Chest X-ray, PA view. Patient: 18 years old, sex F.
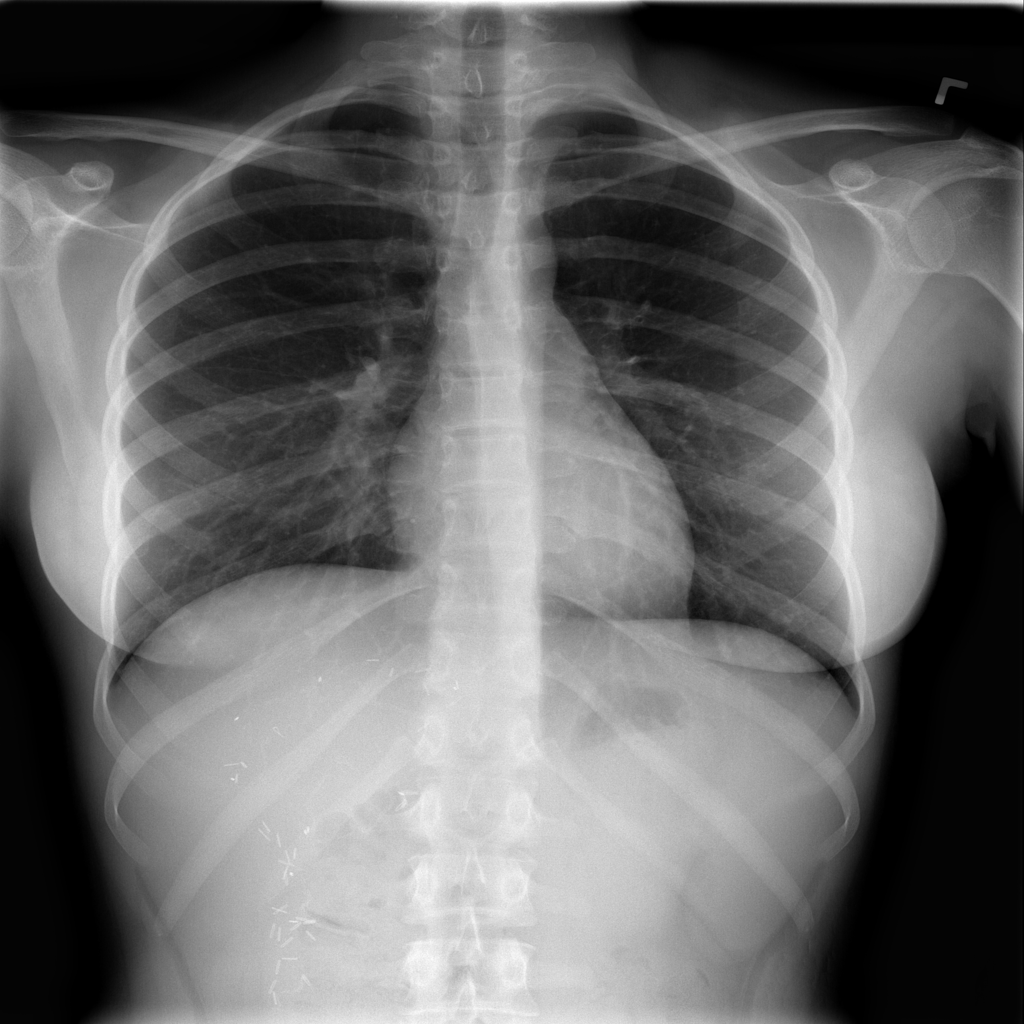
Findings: No Finding